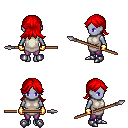
a pixel art fantasy rpg character, female body template, dark elf, purple skin, white tunic, magenta pants, red loose hair, gold gloves, metal boots, spear, four views (front, back, left, right), 2x2 character sprite sheet, small pixel art, hard edges, no anti-aliasing